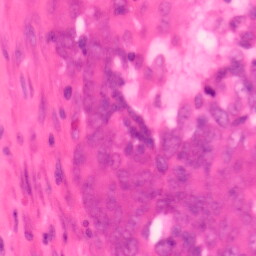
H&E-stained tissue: Colon